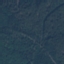
Land use / land cover: Forest